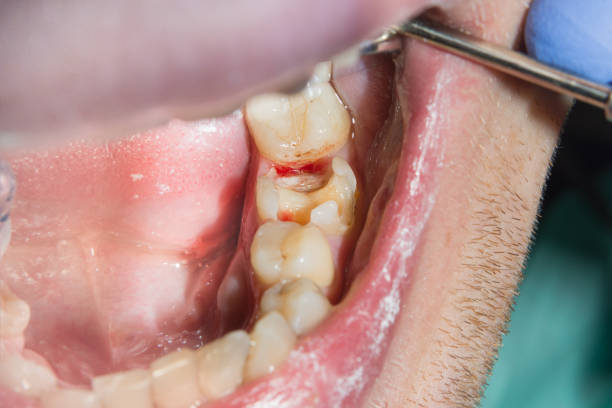
Condition: Caries